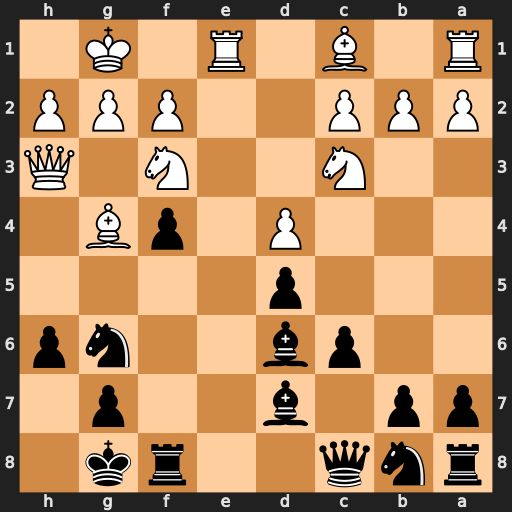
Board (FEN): rnq2rk1/pp1b2p1/2pb2np/3p4/3P1pB1/2N2N1Q/PPP2PPP/R1B1R1K1
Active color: b
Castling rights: -
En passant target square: -
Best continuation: Bxg4 Qxg4 Qxg4